Field crop: tomato
Growth stage: 1
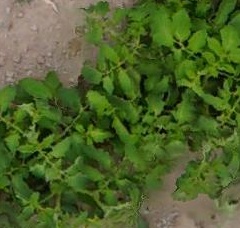
Species: tomato